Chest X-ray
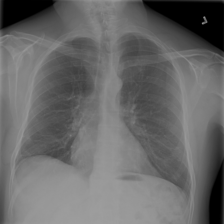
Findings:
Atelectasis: negative
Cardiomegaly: negative
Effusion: negative
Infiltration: negative
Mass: negative
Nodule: negative
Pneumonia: negative
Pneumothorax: negative
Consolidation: negative
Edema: negative
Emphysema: negative
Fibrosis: negative
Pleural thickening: negative
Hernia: negative